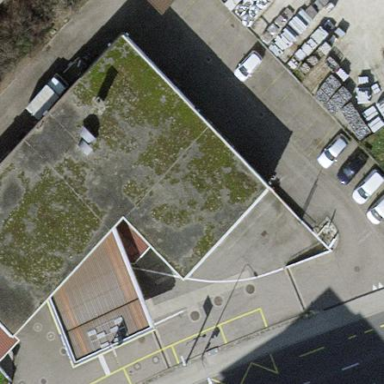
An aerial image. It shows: Building serving as fuel station with car shop.